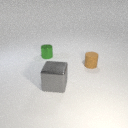
small brown rubber cylinder to the right of small green metal cylinder